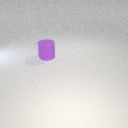
large purple rubber cylinder